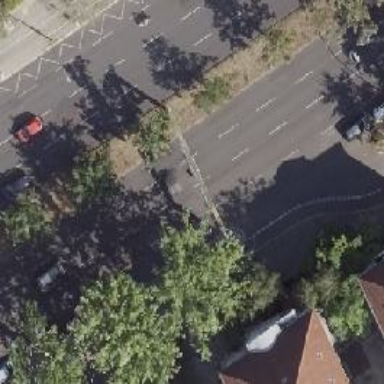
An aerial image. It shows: Primary highway with asphalt surface. There is parallel on-street parking lane on the right and cycle track on the right side of the road.